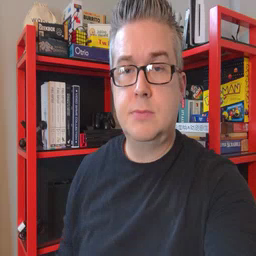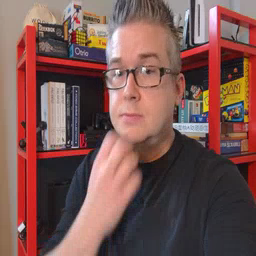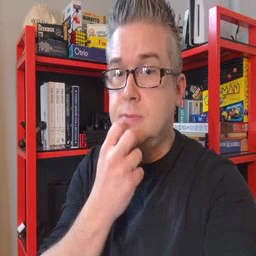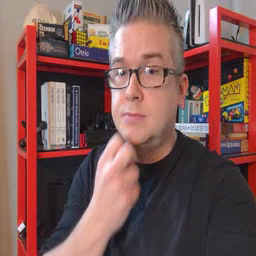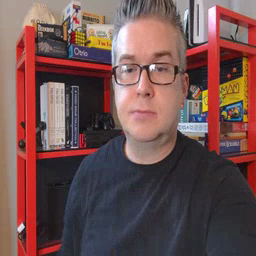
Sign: underwear